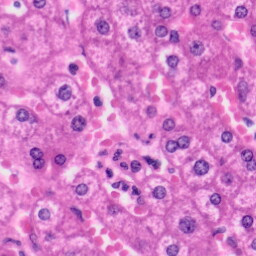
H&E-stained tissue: Liver